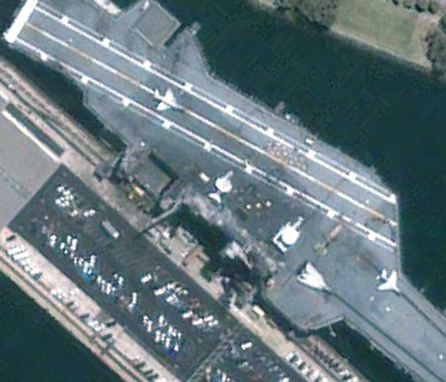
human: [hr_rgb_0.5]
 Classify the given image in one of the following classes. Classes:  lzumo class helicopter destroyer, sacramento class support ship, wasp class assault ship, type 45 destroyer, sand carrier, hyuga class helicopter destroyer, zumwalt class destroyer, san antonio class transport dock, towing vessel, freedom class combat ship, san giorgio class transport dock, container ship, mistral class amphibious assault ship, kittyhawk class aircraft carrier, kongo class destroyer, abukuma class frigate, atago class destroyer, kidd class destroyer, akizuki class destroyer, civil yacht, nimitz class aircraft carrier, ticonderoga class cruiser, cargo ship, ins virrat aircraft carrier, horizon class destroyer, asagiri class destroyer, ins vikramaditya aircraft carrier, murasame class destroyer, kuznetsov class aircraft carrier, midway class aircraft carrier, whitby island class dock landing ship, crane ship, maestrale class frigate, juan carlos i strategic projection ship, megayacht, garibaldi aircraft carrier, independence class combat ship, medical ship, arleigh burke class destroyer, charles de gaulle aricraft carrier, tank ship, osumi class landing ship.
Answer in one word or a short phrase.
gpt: Midway class aircraft carrier